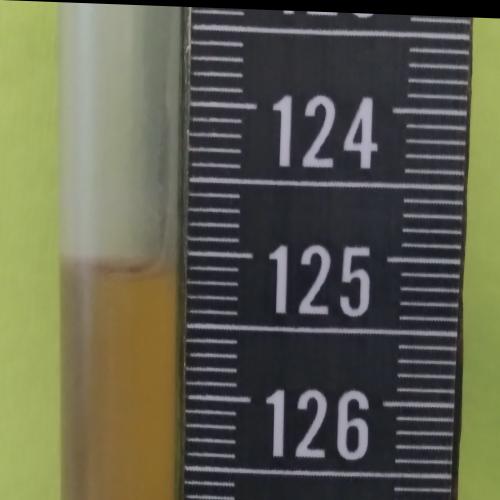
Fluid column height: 125.1 cm